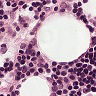
Metastatic tissue present: no